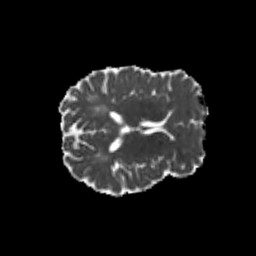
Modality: MD
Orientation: axial
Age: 22
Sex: male
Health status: healthy
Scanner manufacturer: philips
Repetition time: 7.393 s
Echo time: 0.08599 s